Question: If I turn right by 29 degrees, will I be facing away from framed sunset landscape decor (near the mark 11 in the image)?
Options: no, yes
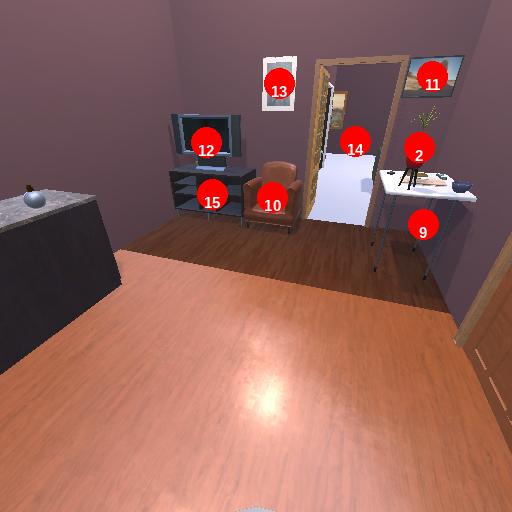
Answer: no